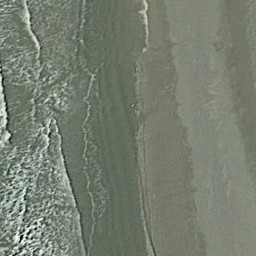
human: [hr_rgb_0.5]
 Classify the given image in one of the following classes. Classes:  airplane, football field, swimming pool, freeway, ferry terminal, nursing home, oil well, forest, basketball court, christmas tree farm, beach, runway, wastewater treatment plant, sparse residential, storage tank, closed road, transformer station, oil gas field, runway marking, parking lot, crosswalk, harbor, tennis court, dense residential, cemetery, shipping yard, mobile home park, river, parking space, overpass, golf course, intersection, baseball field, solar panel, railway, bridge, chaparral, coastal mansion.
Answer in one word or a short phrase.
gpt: beach